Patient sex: F
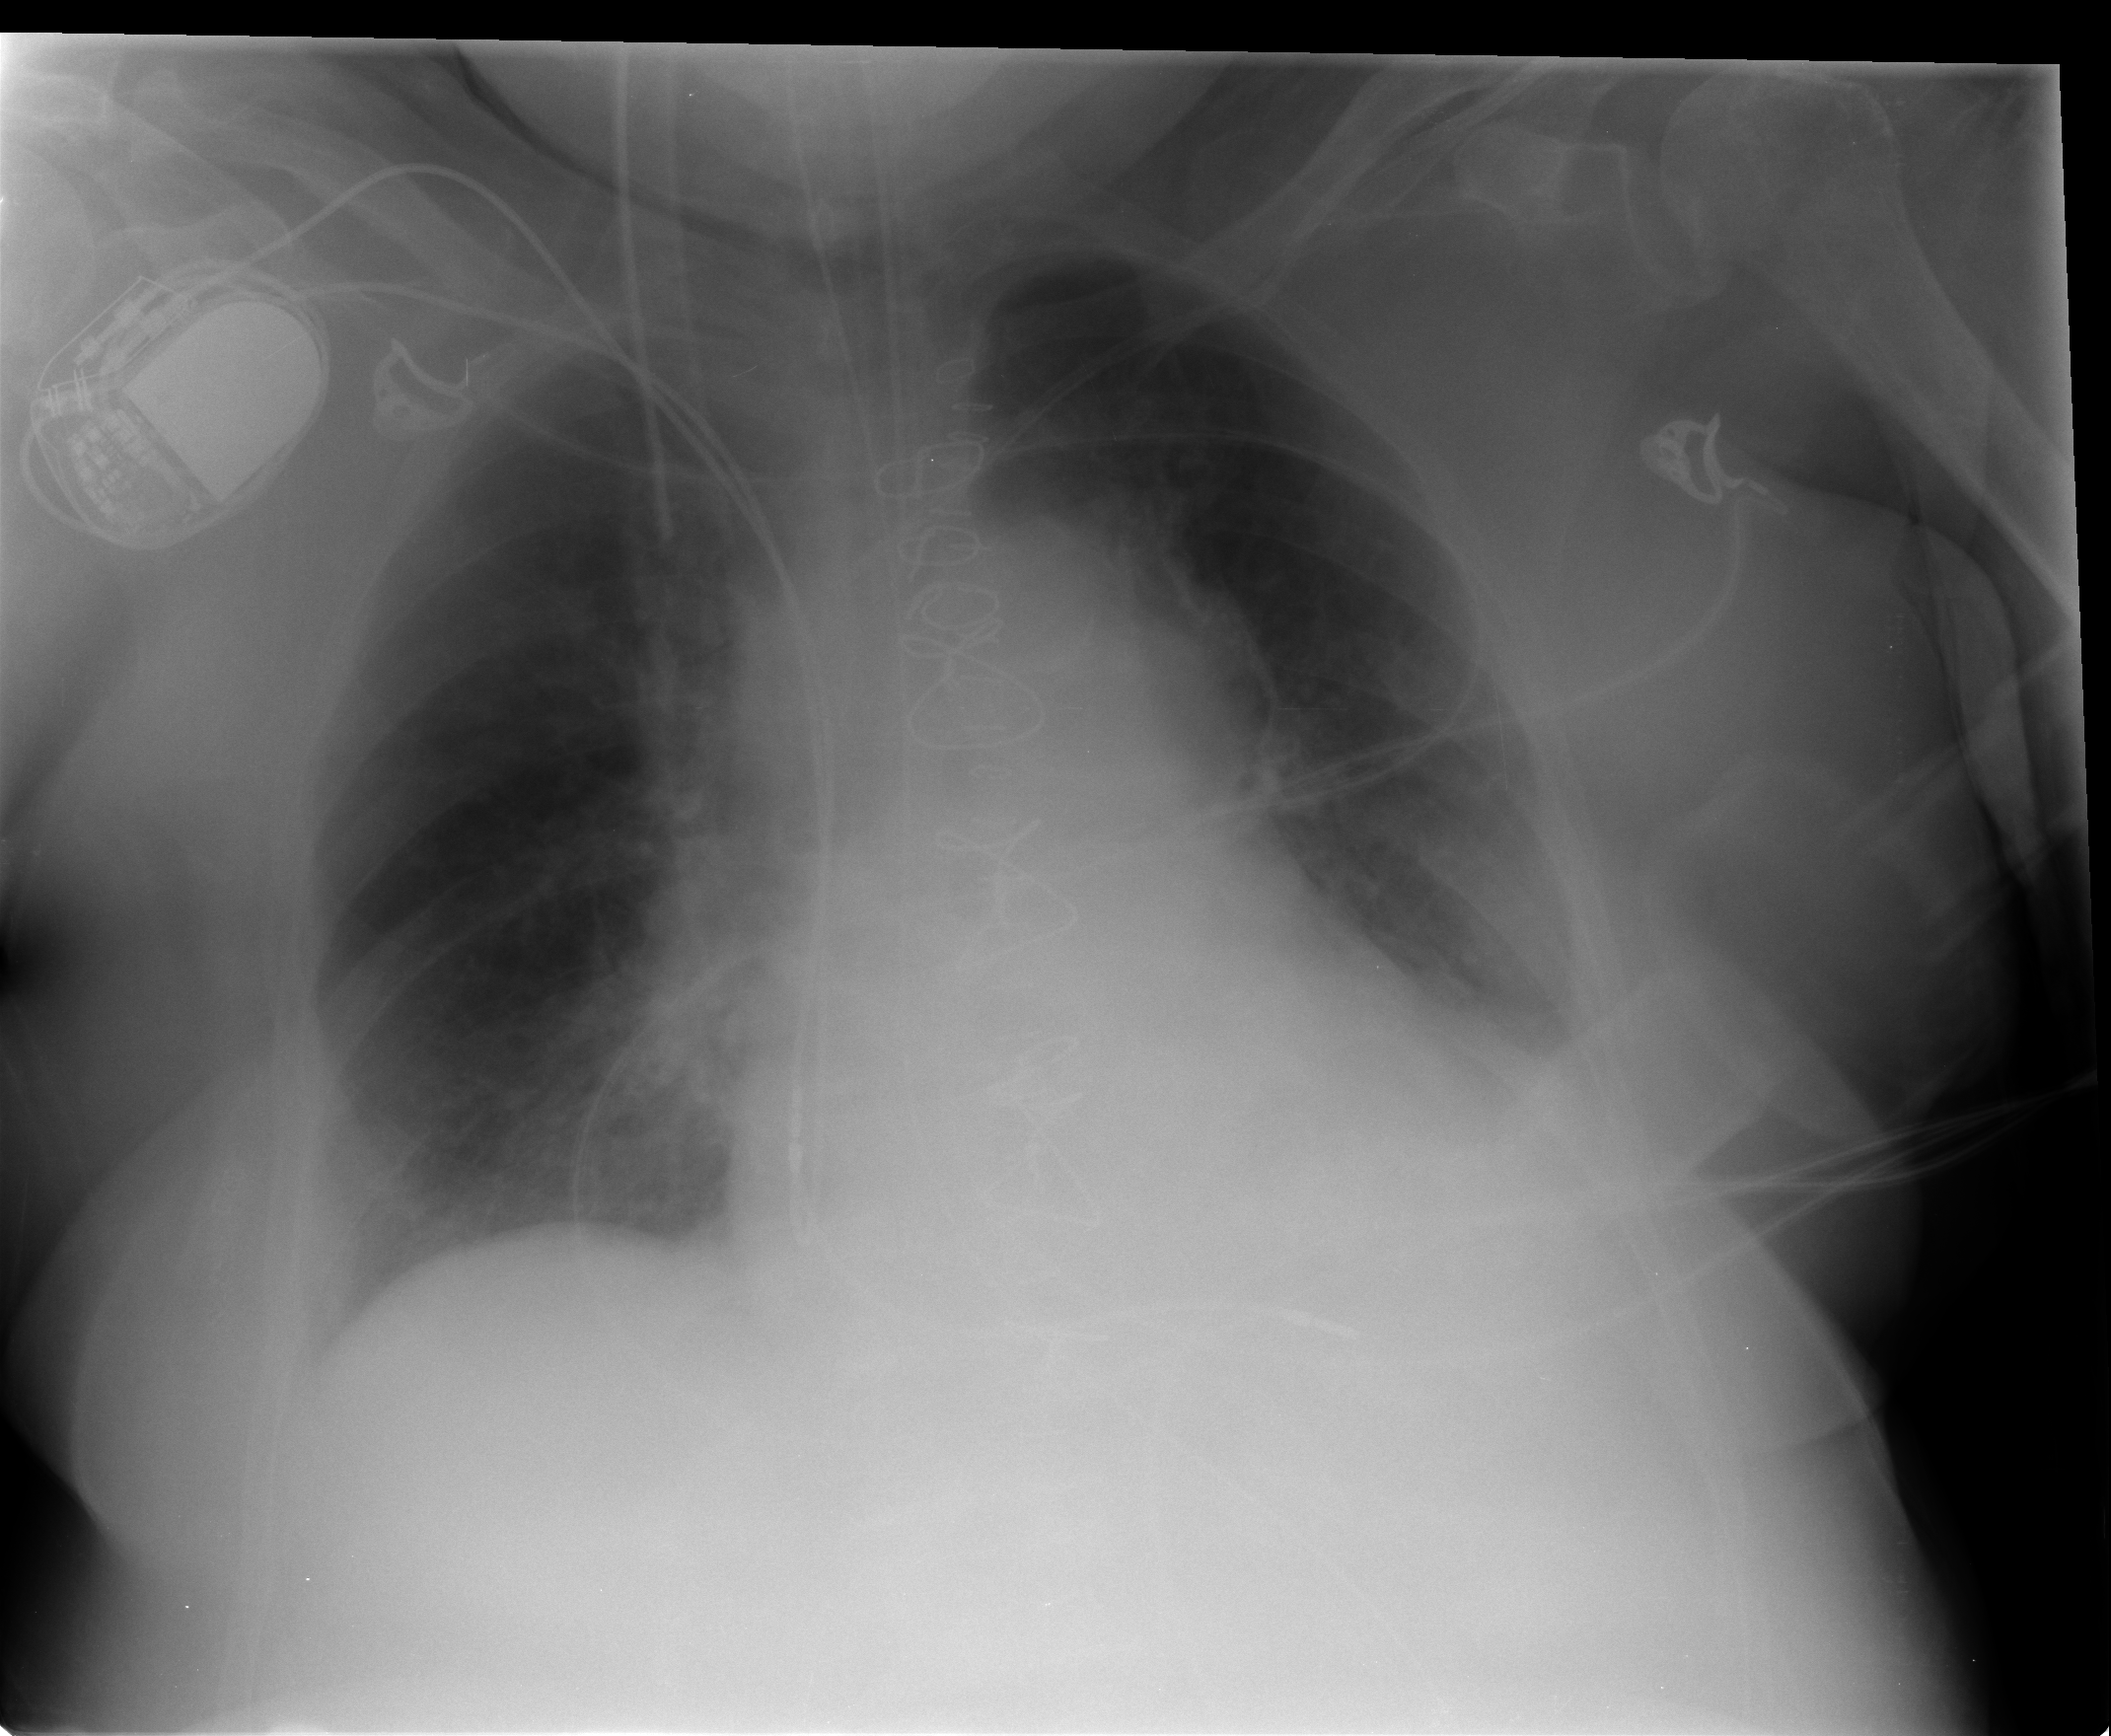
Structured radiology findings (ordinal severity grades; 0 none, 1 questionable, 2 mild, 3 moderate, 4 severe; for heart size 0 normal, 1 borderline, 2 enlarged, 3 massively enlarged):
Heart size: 2
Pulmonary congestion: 2
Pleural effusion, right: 1
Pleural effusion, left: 2
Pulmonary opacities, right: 0
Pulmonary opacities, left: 0
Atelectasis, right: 1
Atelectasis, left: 2